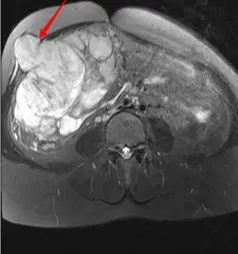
Imaging findings prior to the second surgery:. Whole abdomen MRI:. Multiple space-occupying lesions were identified in the right lower abdomen and pelvic cavity. The largest lesion, located in the lower abdomen, measured 11.6x10.6x8.4 cm and locally protruded into the right abdominal wall, involving the right rectus abdominis muscle. It exhibited isointense and hypointense signals on T1-weighted images and a slightly hyperintense signal on T2-weighted images.
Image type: radiology (mri)